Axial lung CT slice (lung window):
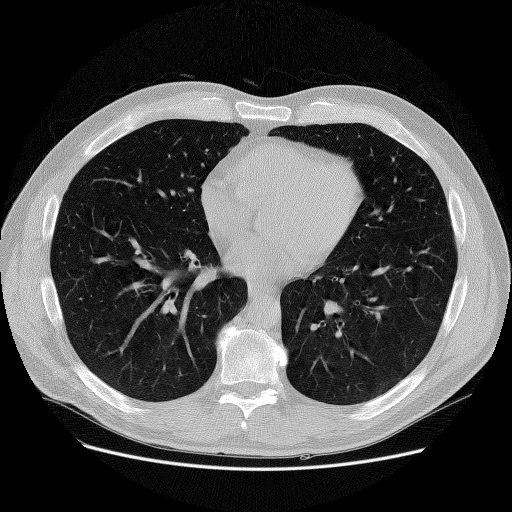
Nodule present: no